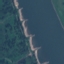
Land use / land cover class: River